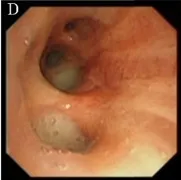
Endobronchial inspection during the first BT procedure was significant for a large amount of yellow secretion in the right inferior lobe (D).
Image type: endoscopy (airway_endoscopy)